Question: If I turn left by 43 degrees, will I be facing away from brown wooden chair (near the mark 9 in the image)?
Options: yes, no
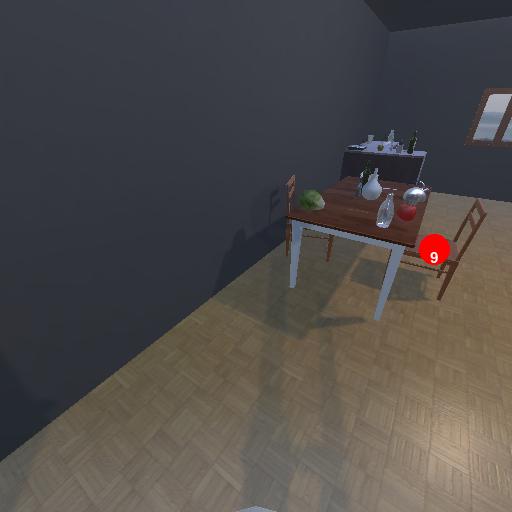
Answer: yes